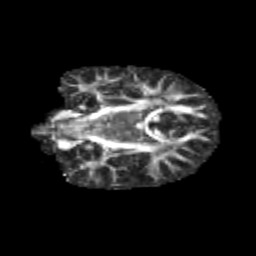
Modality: FA
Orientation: coronal
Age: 9
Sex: male
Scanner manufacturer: siemens
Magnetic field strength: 3 T
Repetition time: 3.8 s
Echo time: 0.07 s